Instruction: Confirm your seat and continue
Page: seats
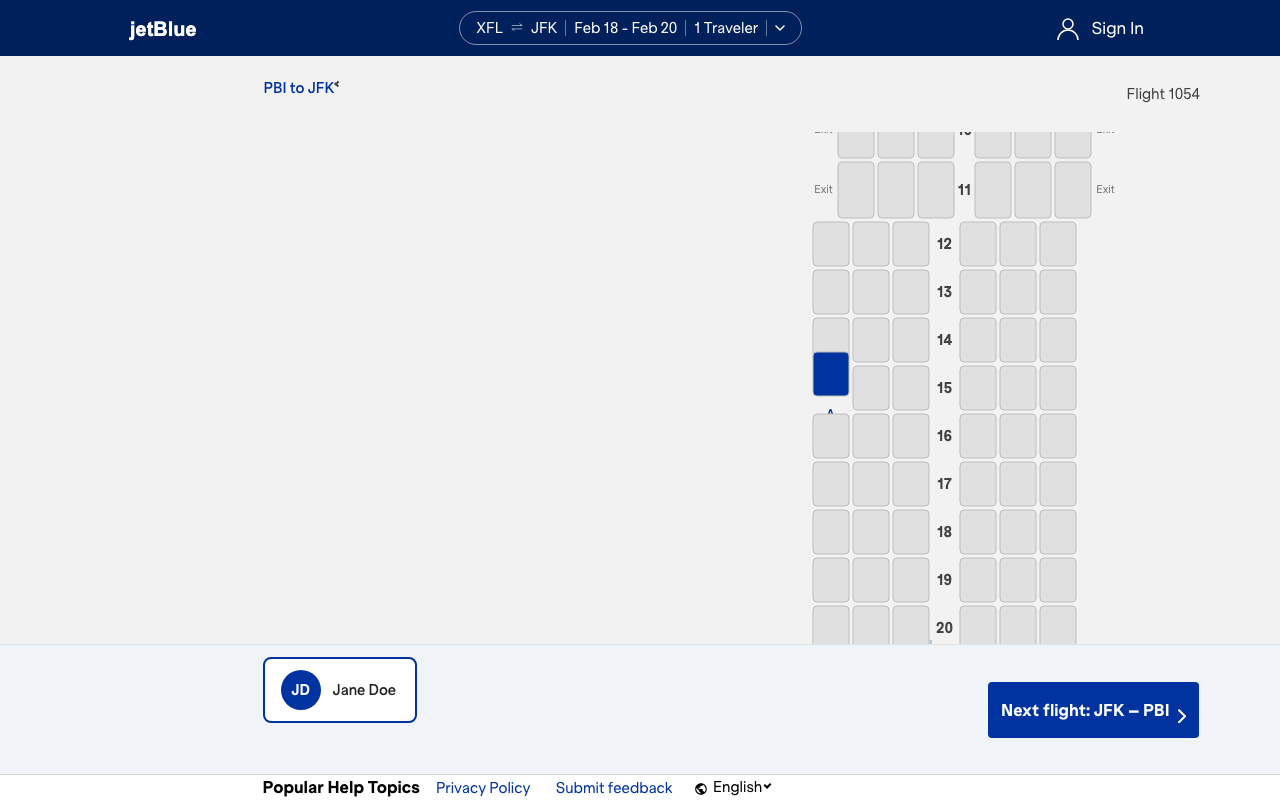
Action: click